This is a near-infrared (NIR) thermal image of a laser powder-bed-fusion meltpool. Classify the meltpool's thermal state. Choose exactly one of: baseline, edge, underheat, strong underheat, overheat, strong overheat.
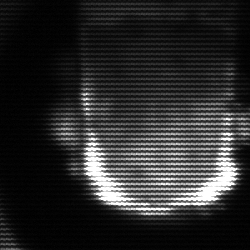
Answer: baseline